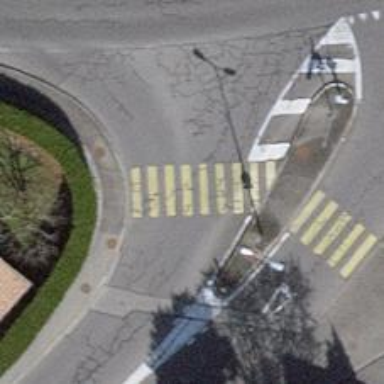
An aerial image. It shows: Uncontrolled zebra crossing with pedestrian island.